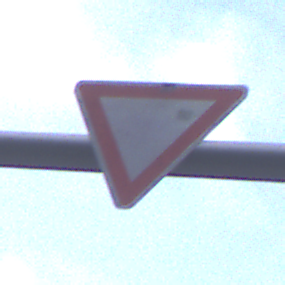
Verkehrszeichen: VorfahrtGewaehren
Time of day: SunriseSunset
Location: Outdoor (Urban)
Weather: PartlyCloudy
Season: NotSpecified
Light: Natural